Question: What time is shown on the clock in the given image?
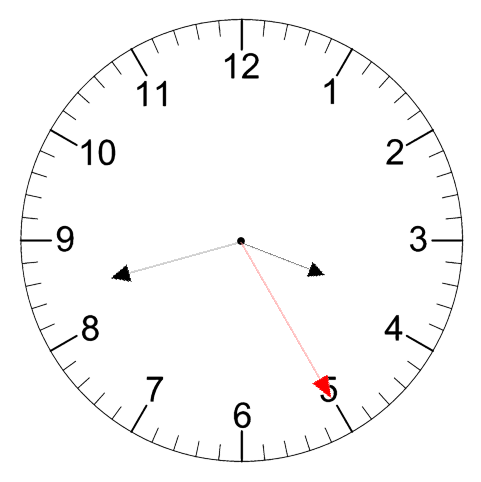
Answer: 03:42:25